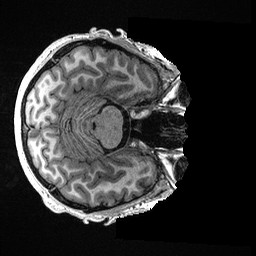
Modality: T1w
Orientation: axial
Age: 22
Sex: male
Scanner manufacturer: ge
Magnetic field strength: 3 T
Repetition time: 0.006952 s
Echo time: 0.00292 s